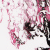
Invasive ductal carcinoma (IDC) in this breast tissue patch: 0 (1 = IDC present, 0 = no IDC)